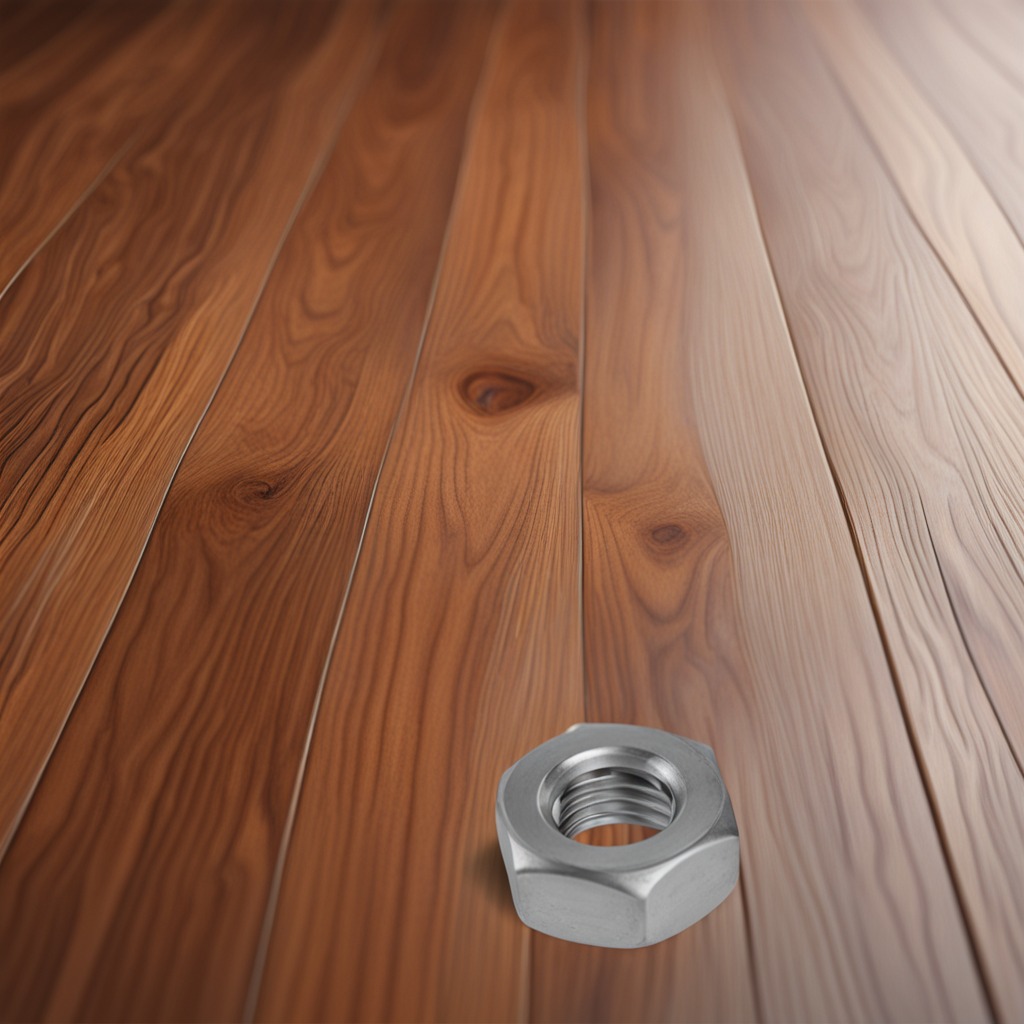
A metal nut is lying on a wooden table in a carpentry studio.